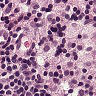
Metastatic tissue present: no